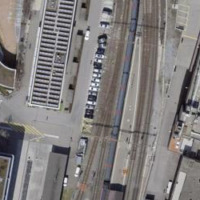
EUNIS habitat code: 54
Species observed at this site:
Vincetoxicum hirundinaria